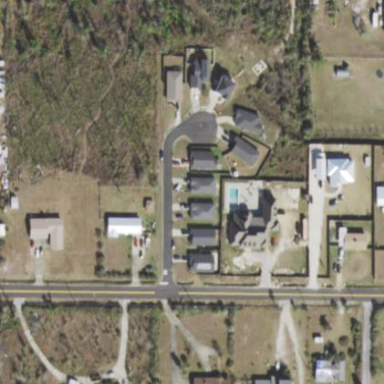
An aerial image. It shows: Residential area composed of single-family homes.